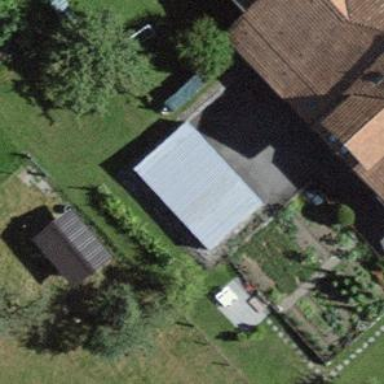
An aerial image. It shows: Garage building.